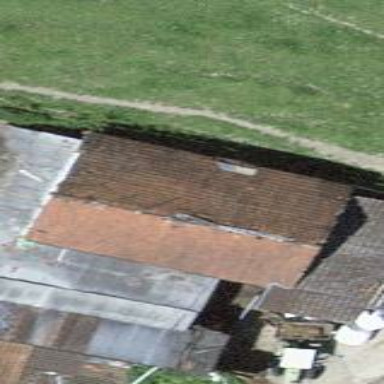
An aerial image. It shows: Rural barn.